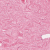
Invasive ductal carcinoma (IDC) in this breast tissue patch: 0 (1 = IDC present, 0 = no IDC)